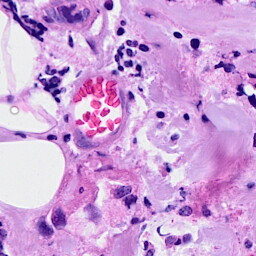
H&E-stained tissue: Breast